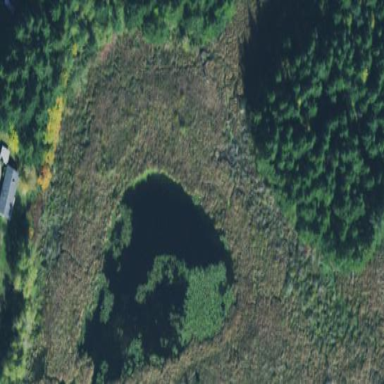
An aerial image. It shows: Pond located in wetland area.